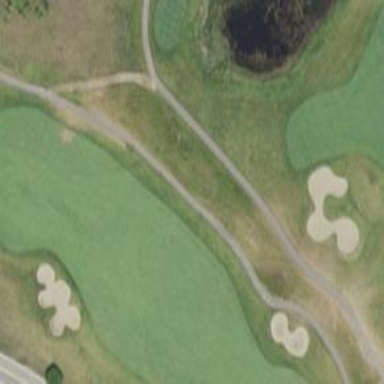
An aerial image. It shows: Service road designated as golf cart path.